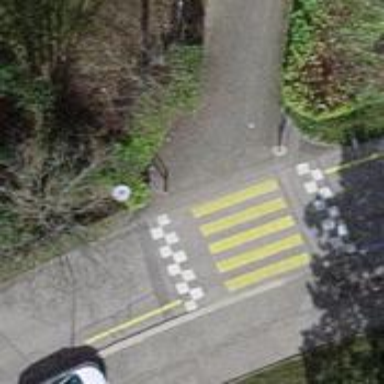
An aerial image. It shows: Zebra crossing for pedestrians.